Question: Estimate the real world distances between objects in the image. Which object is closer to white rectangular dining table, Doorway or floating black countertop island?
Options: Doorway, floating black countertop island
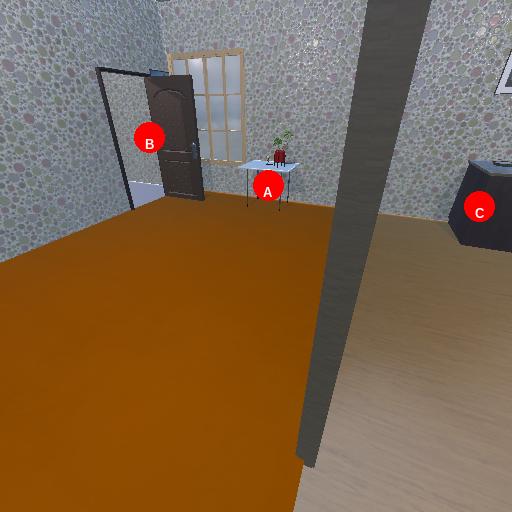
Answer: Doorway